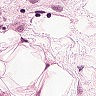
Metastatic tissue present: yes